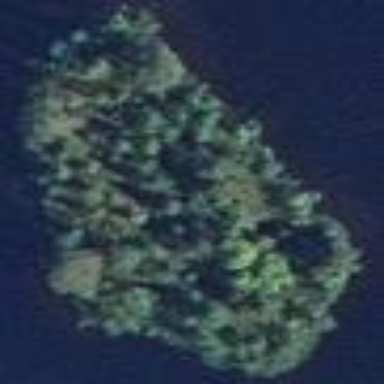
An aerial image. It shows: Image showing island.